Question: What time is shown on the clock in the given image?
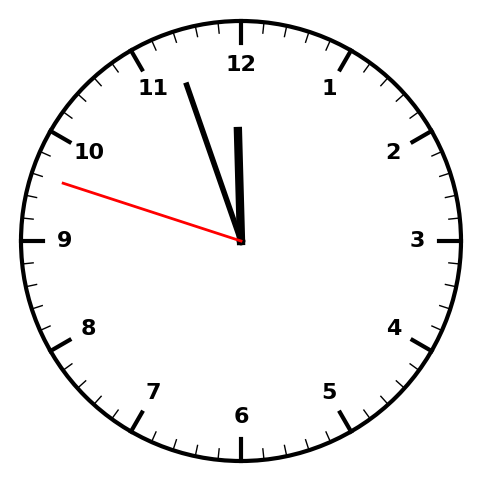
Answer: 11:56:48